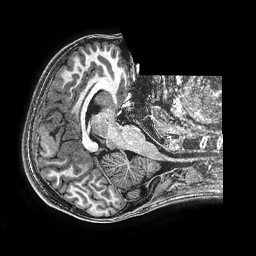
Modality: T1w
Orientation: axial
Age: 15
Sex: male
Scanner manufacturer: ge
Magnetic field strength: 3 T
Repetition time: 0.00766 s
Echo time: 0.003476 s